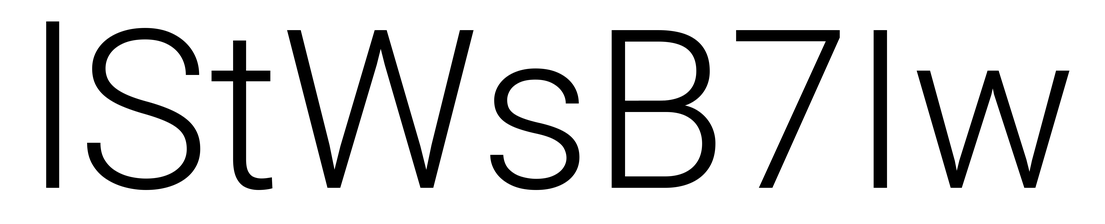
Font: Roboto_Light